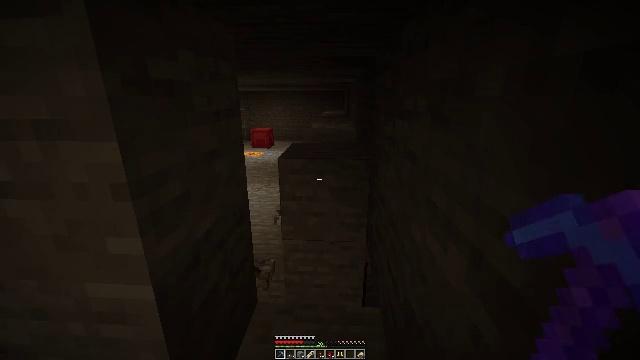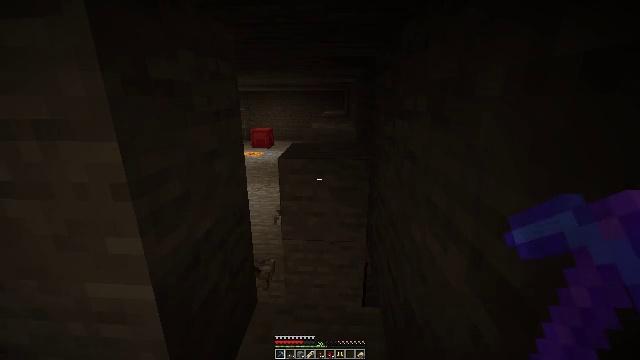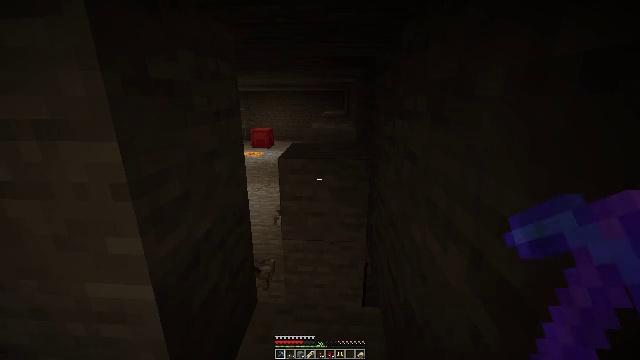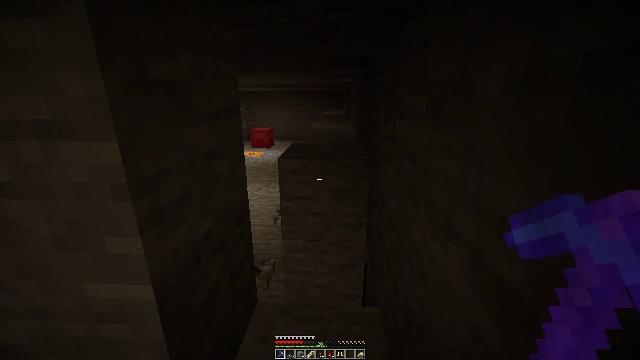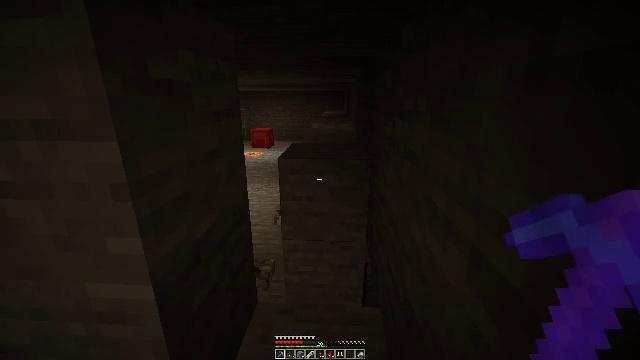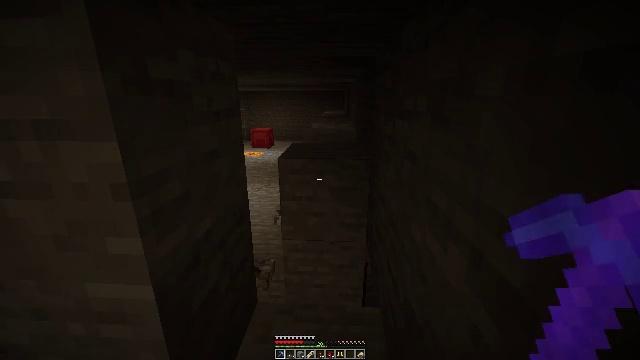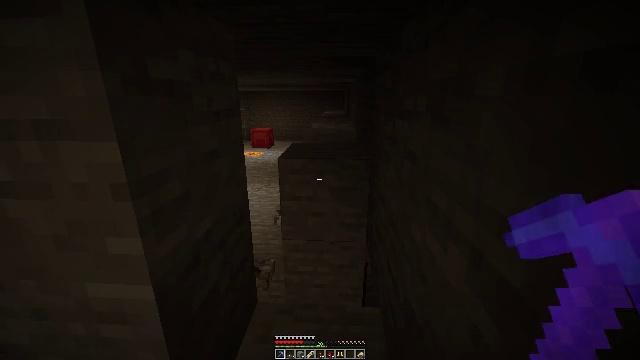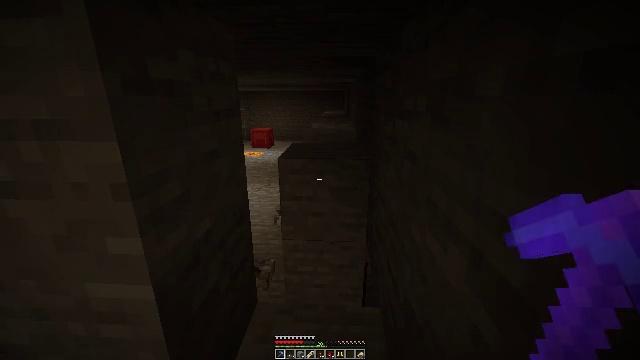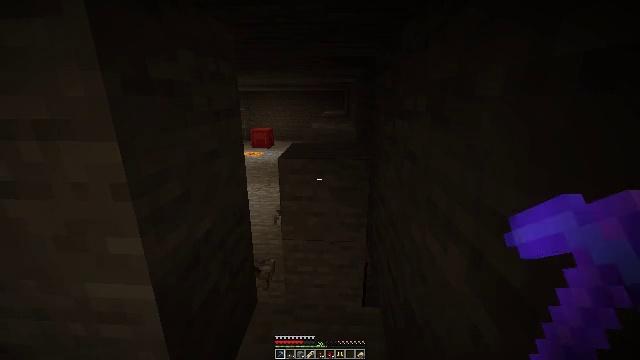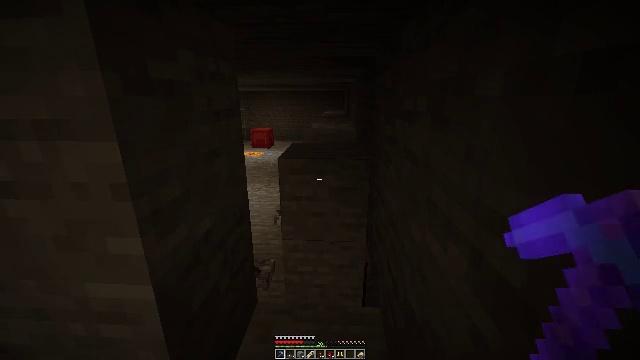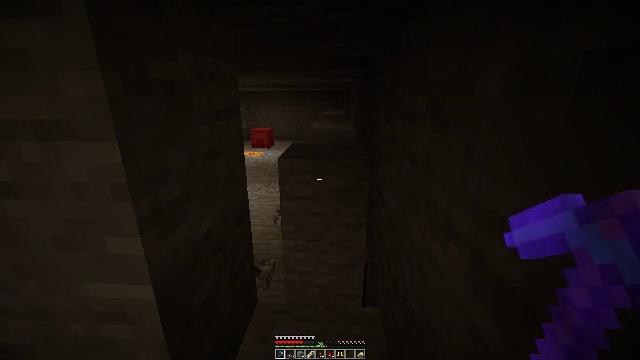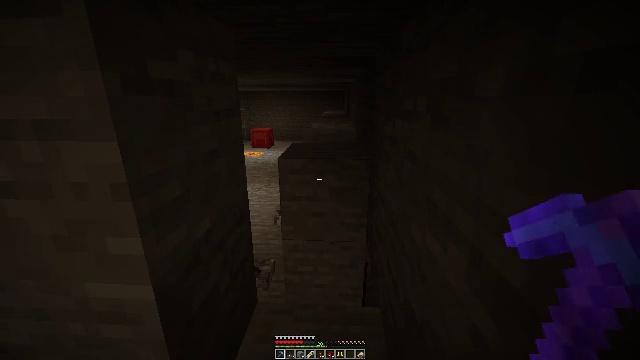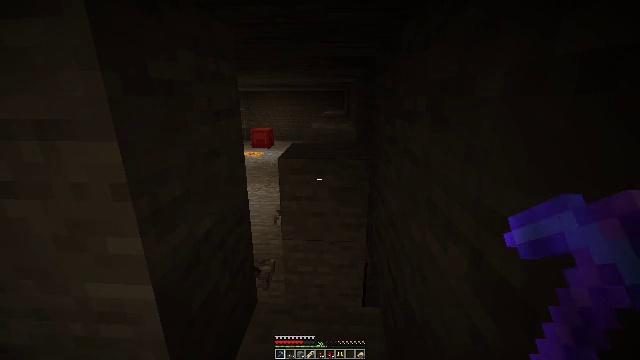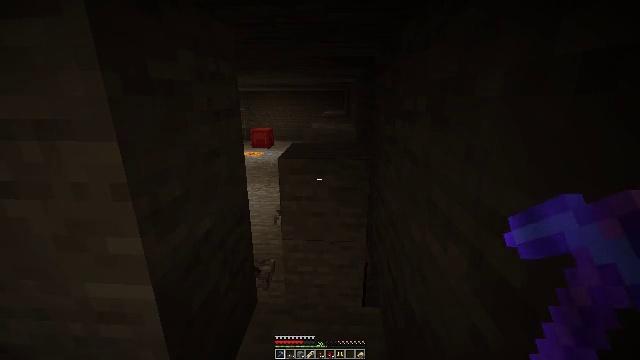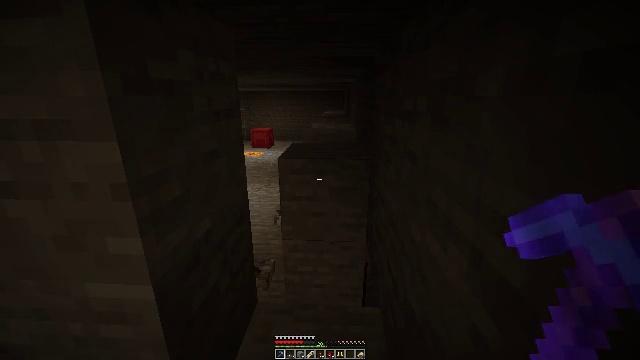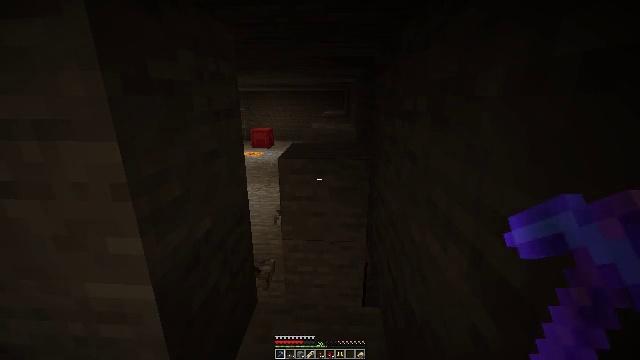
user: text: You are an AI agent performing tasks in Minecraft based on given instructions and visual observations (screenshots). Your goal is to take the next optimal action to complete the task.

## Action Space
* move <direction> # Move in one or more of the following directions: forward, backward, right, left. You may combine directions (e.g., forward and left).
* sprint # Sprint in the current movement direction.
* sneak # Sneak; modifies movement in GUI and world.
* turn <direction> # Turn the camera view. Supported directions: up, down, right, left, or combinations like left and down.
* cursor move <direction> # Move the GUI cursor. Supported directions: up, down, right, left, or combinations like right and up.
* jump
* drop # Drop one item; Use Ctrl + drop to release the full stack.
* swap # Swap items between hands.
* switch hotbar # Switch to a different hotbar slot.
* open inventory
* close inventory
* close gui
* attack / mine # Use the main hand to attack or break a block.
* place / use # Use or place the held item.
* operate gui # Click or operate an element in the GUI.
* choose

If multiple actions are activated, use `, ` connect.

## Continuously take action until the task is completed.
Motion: motion action
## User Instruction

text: Left click on the stonecutter to break it.
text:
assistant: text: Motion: no_op
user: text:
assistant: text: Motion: no_op
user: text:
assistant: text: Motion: no_op
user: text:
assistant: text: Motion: no_op
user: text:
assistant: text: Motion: no_op
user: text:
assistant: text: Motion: no_op
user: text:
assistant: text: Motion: no_op
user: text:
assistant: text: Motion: no_op
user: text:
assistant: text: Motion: no_op
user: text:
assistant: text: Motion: no_op
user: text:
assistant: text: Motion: no_op
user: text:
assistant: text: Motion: no_op
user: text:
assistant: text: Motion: no_op
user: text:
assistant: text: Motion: no_op
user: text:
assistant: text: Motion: no_op
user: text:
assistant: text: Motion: no_op
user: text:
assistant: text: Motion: no_op
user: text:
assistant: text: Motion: no_op
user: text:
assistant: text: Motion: no_op
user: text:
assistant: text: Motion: no_op
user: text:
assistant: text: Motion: no_op
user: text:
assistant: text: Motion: no_op
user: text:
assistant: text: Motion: no_op
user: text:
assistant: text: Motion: no_op
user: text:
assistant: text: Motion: no_op
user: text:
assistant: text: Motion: no_op
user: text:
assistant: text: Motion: no_op
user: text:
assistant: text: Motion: no_op
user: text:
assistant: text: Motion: no_op
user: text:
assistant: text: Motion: no_op